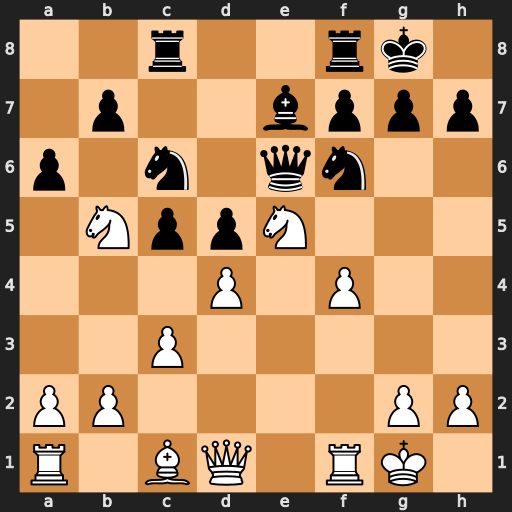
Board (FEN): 2r2rk1/1p2bppp/p1n1qn2/1NppN3/3P1P2/2P5/PP4PP/R1BQ1RK1
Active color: w
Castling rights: -
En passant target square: -
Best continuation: f5 Qxe5 dxe5